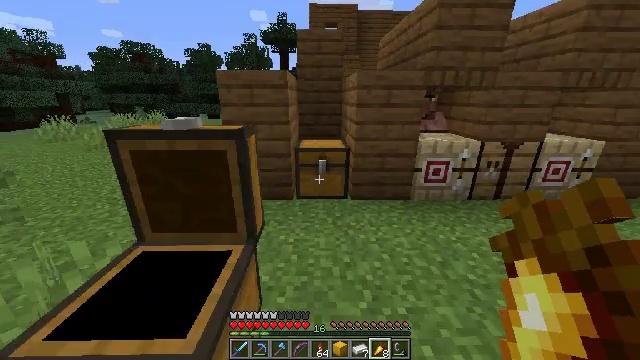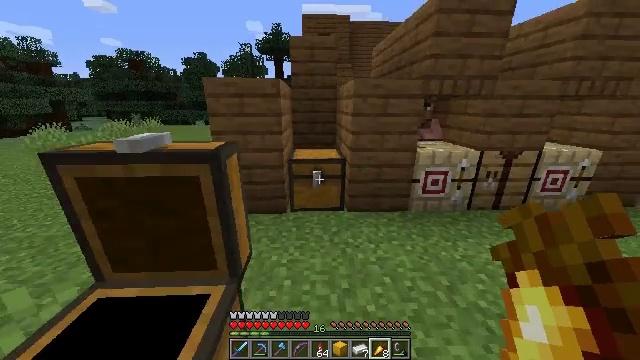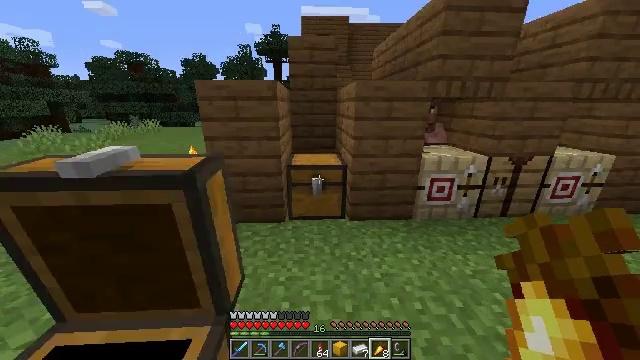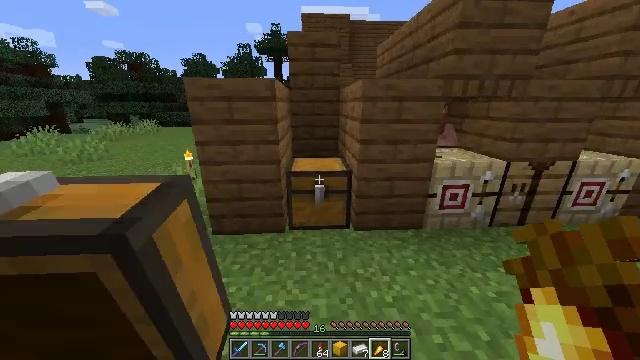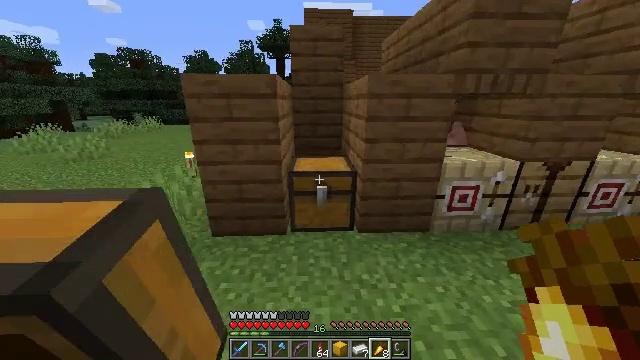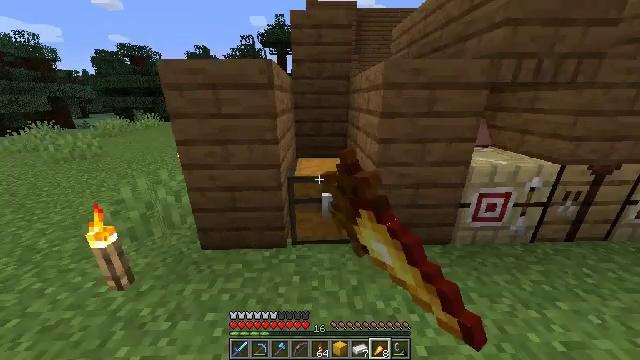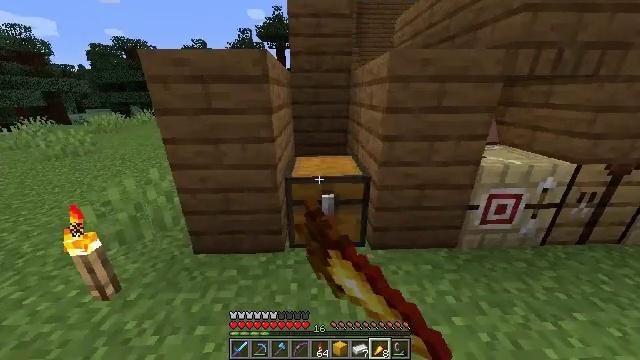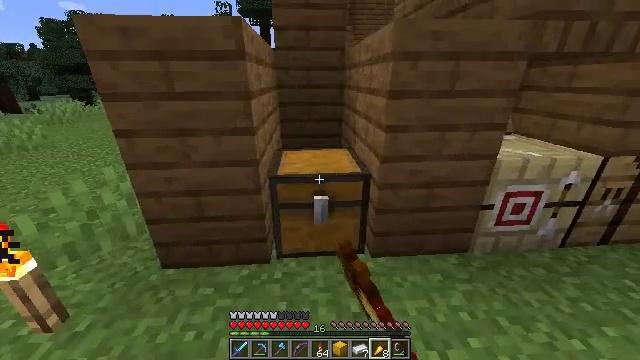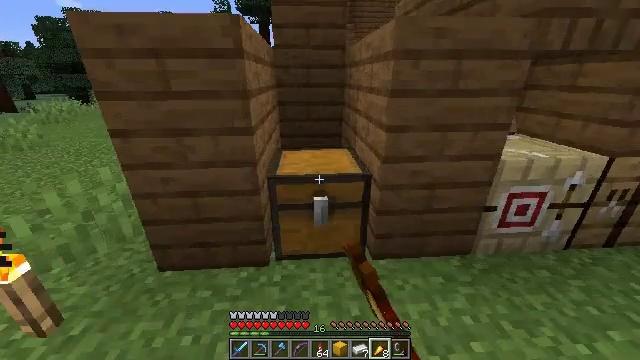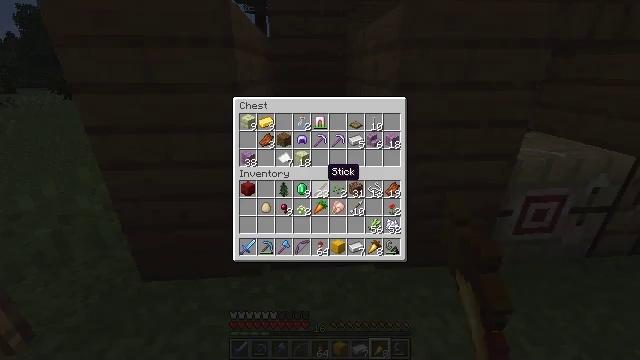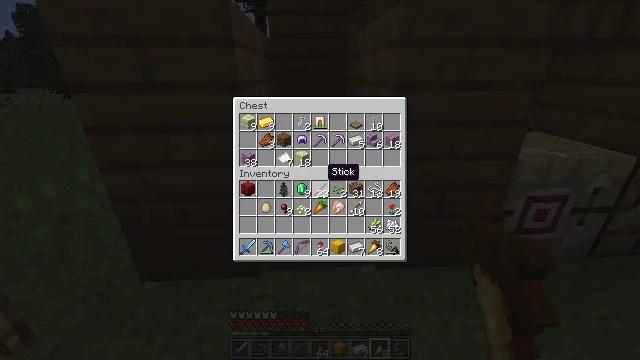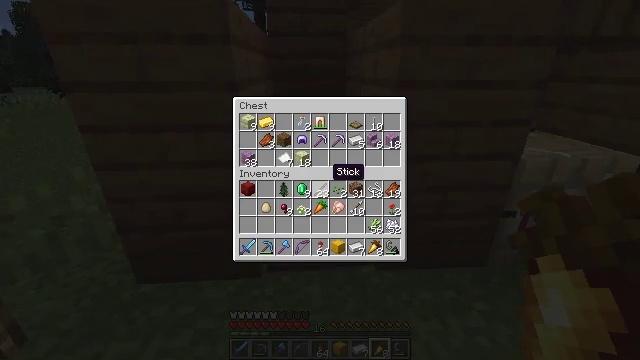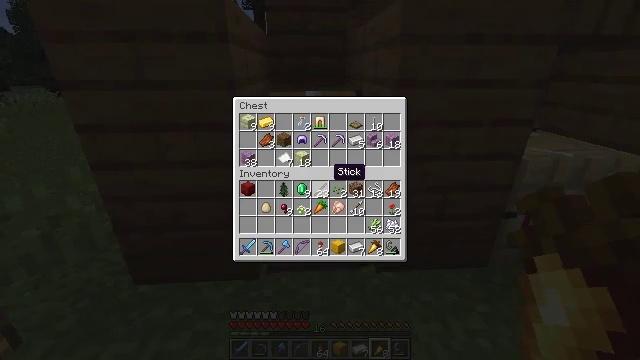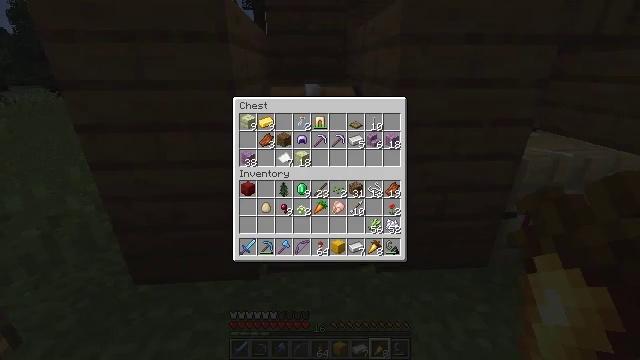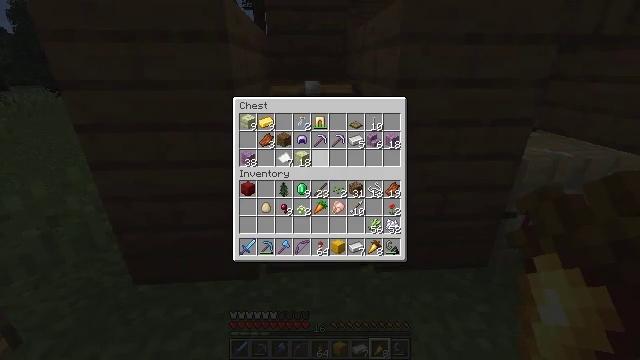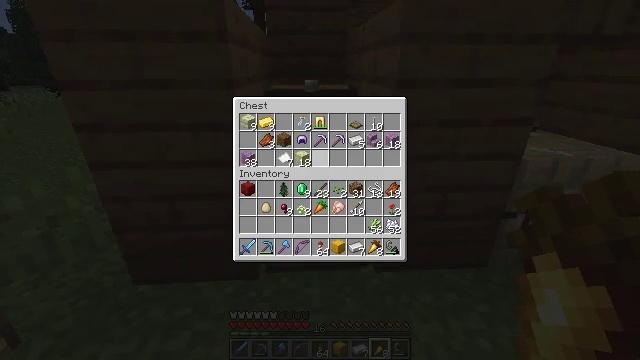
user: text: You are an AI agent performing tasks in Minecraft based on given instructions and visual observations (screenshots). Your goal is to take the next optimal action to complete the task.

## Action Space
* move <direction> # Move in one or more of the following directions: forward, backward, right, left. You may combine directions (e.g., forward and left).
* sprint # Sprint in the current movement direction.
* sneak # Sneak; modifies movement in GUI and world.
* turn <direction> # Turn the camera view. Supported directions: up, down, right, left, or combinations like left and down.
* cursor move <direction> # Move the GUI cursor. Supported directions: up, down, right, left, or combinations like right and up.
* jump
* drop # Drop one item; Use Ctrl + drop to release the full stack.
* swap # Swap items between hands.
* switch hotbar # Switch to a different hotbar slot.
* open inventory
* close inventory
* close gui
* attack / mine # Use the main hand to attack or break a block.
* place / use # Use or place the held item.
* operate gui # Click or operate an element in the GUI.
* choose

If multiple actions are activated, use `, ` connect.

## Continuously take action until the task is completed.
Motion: motion action
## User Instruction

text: Collect spruce leaves for landscaping.
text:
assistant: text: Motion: move forward, sprint, turn right and up
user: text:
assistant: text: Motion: move forward, sprint
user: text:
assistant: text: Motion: move forward, sprint
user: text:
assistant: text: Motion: move forward, use / place
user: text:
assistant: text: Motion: move forward, turn down, use / place
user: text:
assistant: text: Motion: turn down, use / place
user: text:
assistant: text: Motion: turn right and down
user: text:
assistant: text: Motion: no_op
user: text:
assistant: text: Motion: open gui
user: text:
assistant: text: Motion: no_op
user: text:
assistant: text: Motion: no_op
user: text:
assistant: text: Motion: no_op
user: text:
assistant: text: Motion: cursor move up
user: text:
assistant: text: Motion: cursor move up
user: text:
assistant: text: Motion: no_op
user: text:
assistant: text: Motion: no_op
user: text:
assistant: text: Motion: no_op
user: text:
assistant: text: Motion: no_op
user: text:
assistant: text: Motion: no_op
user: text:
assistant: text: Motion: no_op
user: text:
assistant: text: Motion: no_op
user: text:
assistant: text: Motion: no_op
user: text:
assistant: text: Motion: no_op
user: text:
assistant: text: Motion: no_op
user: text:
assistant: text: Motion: no_op
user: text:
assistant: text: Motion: turn right and up, close gui
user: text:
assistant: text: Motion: turn right and up, open inventory
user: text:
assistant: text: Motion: turn right and up
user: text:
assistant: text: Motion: turn right
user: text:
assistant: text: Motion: move forward, turn right and up